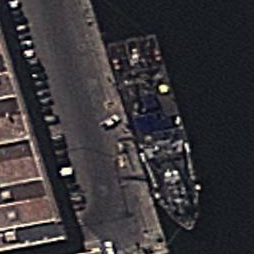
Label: combat